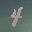
Label: 4